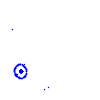
Particle: kaon